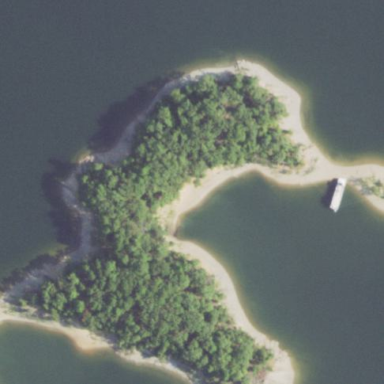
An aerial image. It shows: Forested islet.